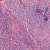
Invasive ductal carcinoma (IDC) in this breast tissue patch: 1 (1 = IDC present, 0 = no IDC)